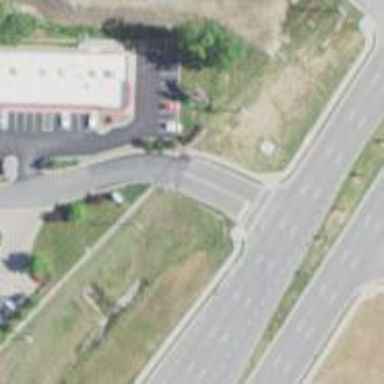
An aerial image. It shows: Service road with asphalt surface and sidewalk on the left.